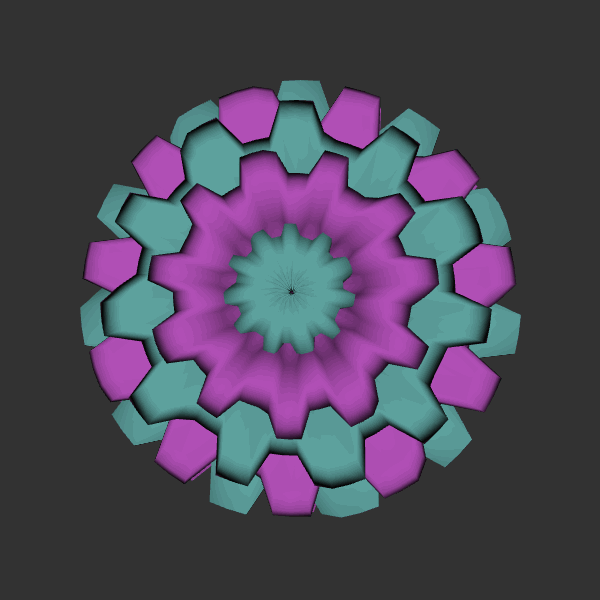
Background: dark